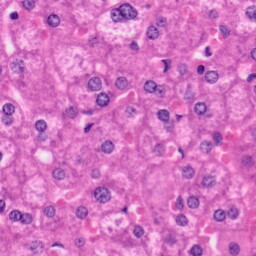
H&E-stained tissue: Liver